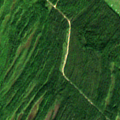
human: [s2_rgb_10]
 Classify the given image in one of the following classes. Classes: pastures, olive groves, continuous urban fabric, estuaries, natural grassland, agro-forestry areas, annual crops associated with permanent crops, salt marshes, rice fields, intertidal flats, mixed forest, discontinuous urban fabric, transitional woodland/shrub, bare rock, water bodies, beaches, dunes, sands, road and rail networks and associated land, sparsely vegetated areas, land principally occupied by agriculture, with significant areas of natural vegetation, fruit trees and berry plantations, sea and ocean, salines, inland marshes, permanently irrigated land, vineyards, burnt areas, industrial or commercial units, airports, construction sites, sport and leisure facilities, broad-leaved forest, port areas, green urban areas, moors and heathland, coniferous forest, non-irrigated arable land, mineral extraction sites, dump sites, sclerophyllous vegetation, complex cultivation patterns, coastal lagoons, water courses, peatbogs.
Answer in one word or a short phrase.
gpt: non-irrigated arable land, coniferous forest, mixed forest